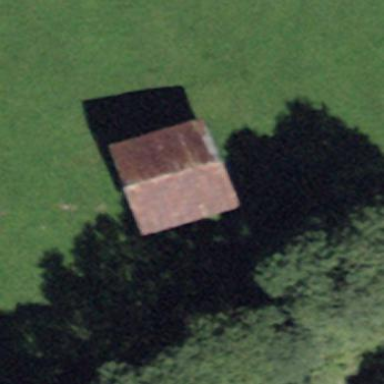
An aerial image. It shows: Shed.